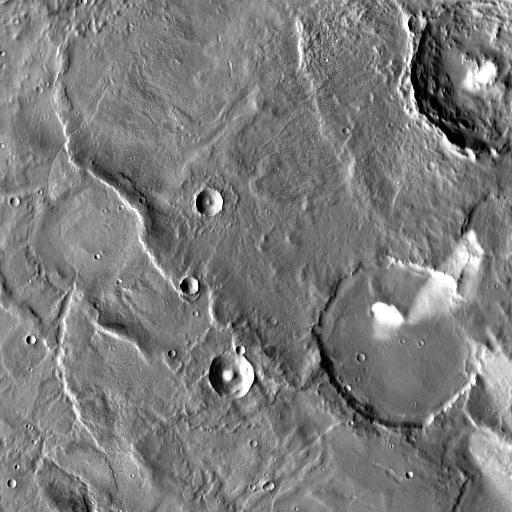
Crater classes present: Background, Other, Layered, Buried, Secondary